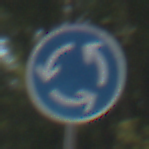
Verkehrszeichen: Kreisverkehr
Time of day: MorningAfternoon
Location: Outdoor (Nature)
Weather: PartlyCloudy
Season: NotSpecified
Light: Natural